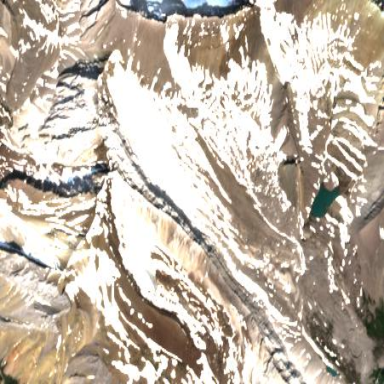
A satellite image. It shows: Stunning view of glacier.